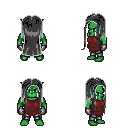
a pixel art fantasy rpg character, male body template, orc, green skin, maroon tunic, metal pants, gray extra-long hairstyle, metal gloves, four views (front, back, left, right), 2x2 character sprite sheet, small pixel art, hard edges, no anti-aliasing